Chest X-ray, PA view. Patient: 26 years old, sex M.
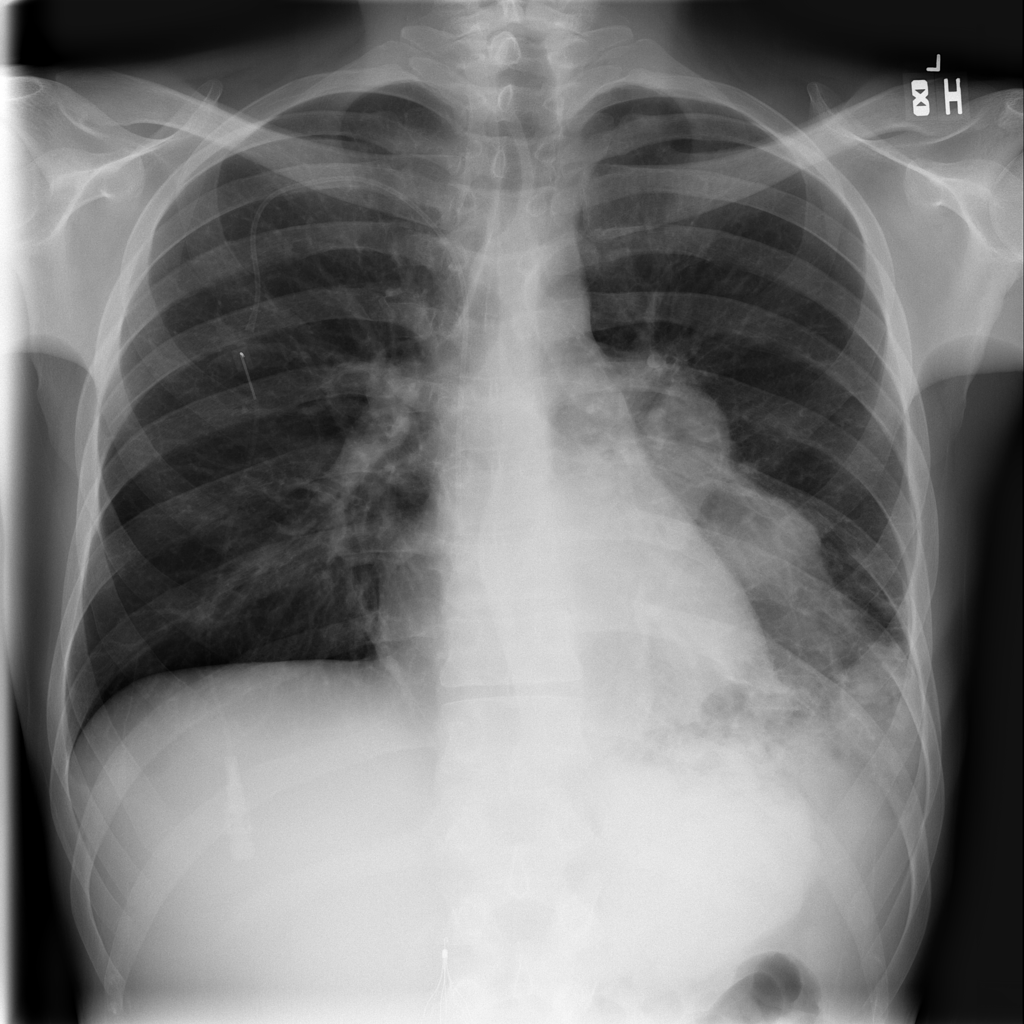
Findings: No Finding